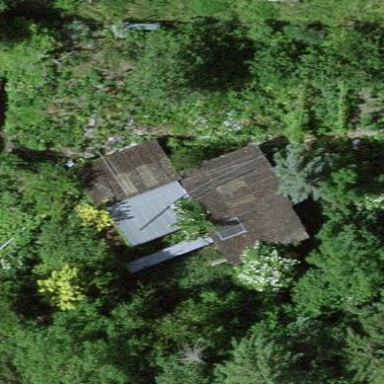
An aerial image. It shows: Barn.